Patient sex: M
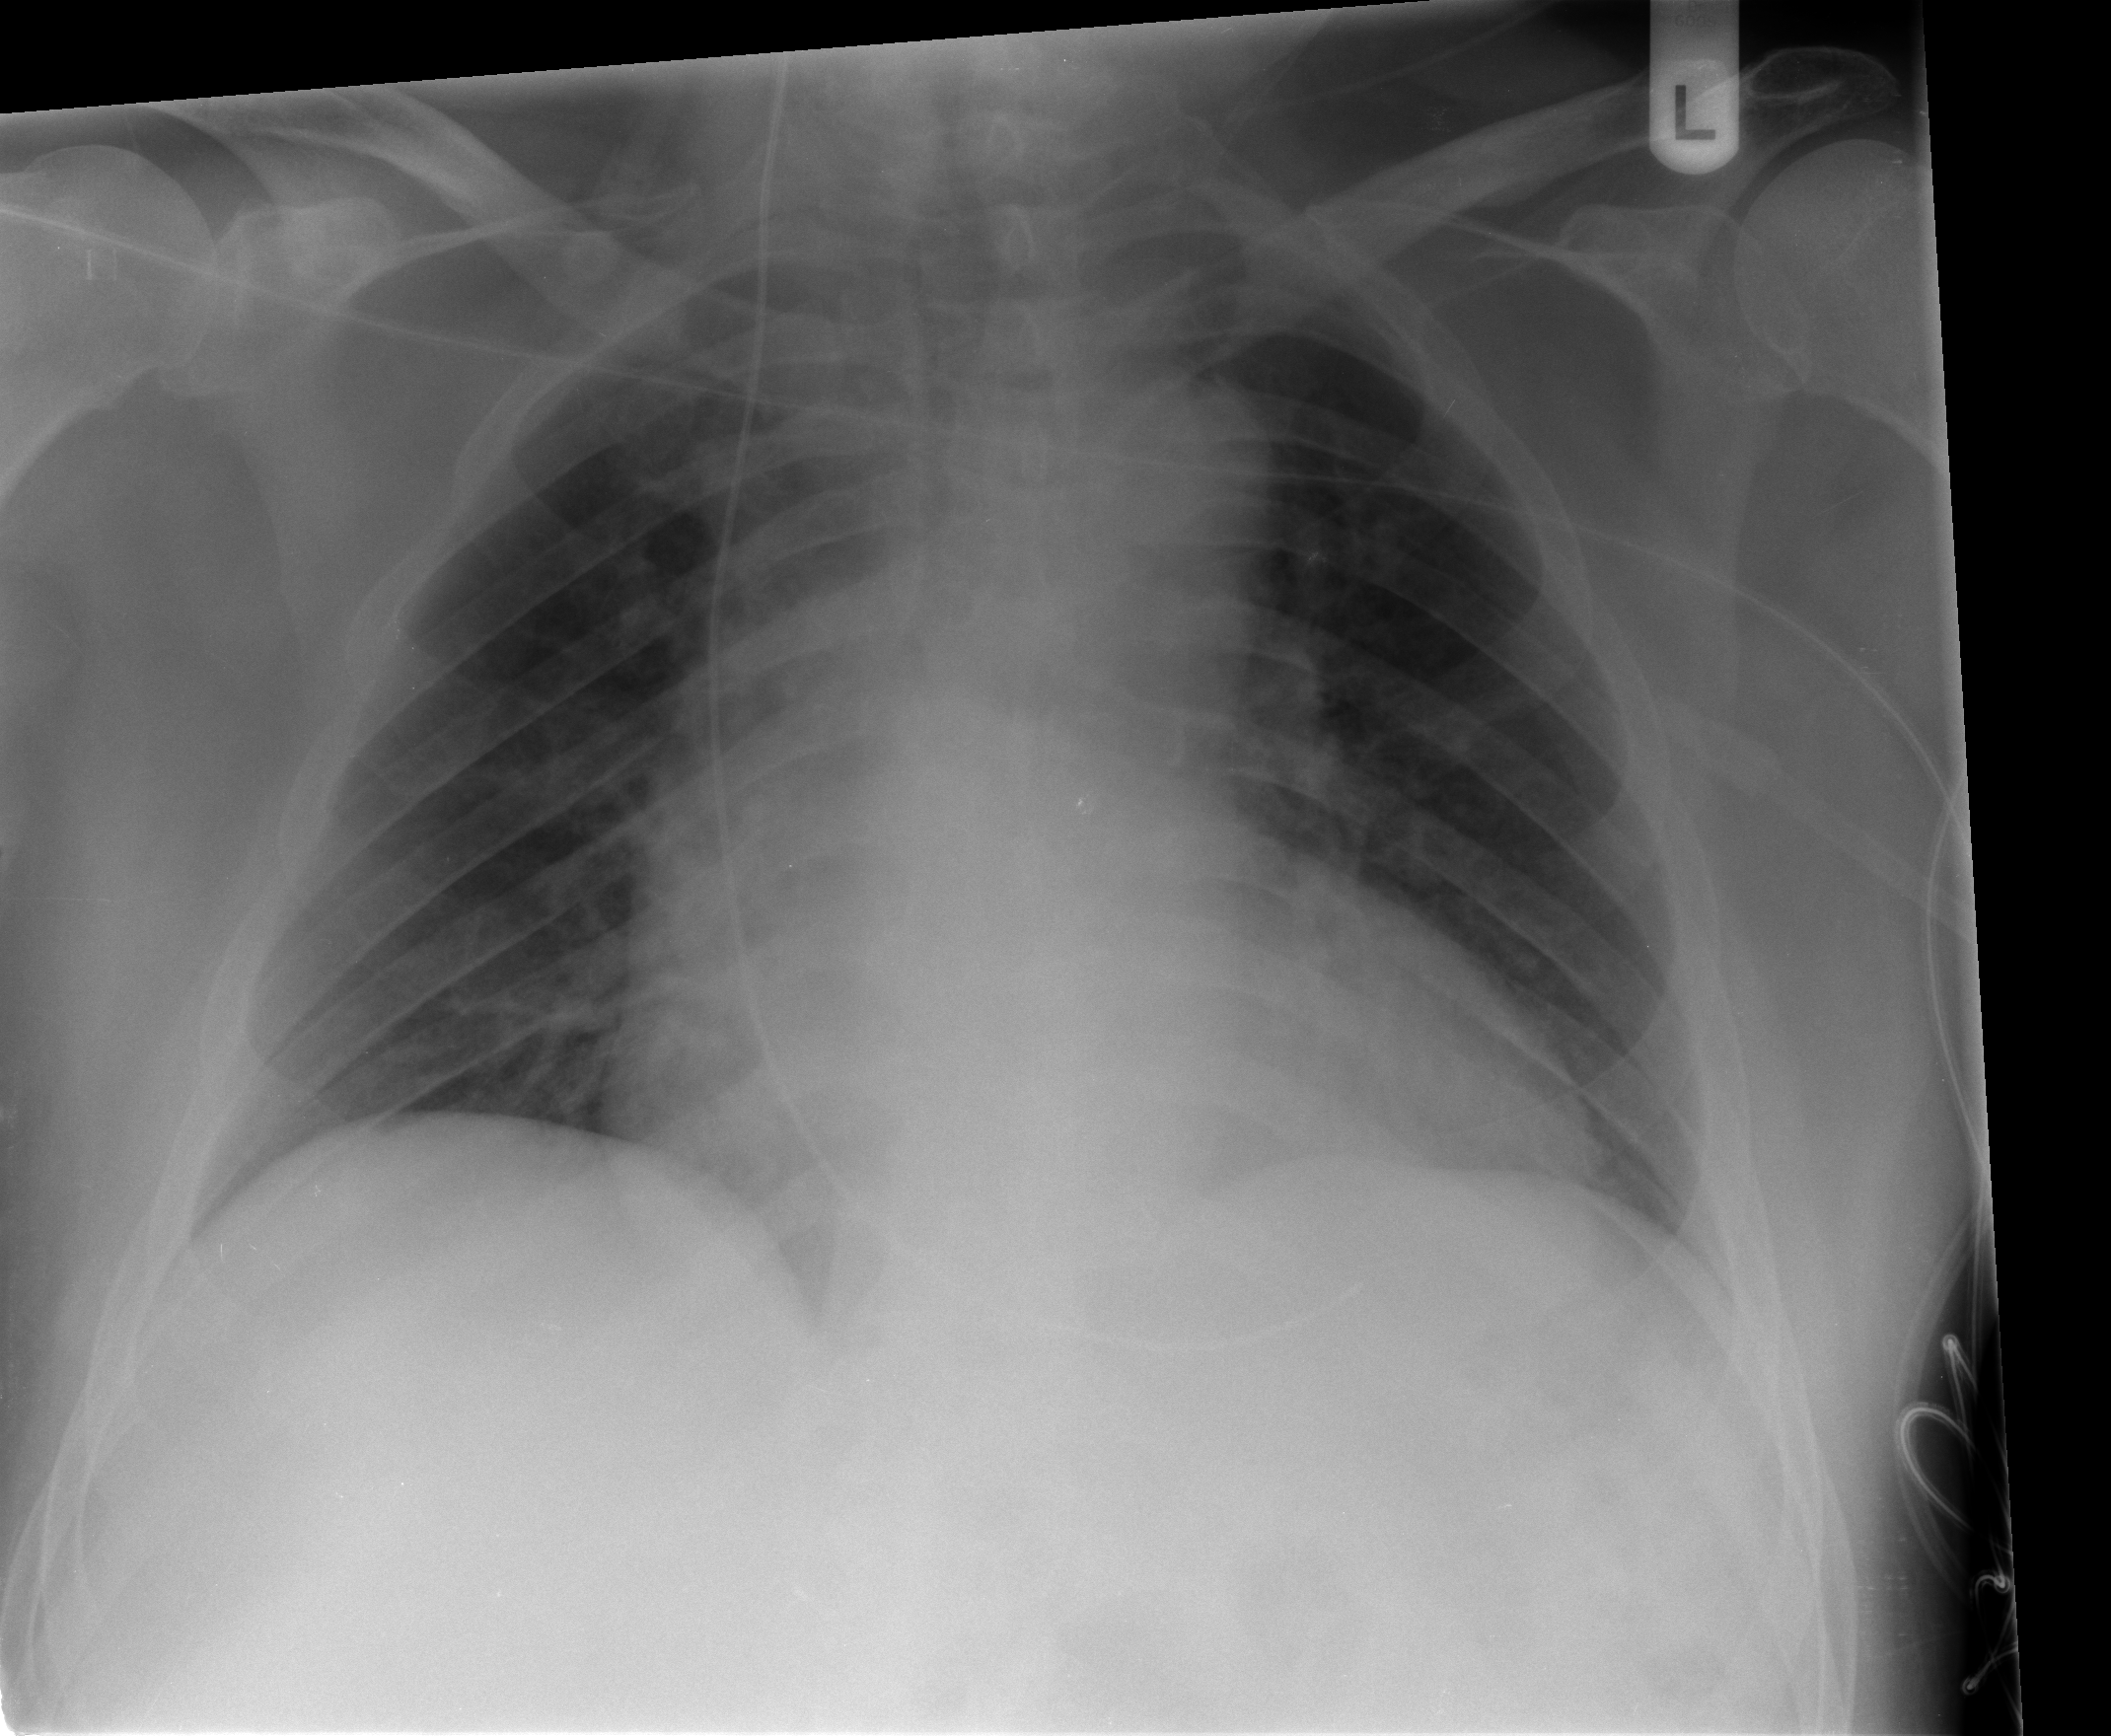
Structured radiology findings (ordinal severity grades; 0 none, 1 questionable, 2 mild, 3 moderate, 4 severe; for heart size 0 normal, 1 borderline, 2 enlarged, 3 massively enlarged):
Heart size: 2
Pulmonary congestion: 0
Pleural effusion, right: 0
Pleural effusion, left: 0
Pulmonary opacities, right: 0
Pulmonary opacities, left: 0
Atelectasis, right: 1
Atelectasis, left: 0